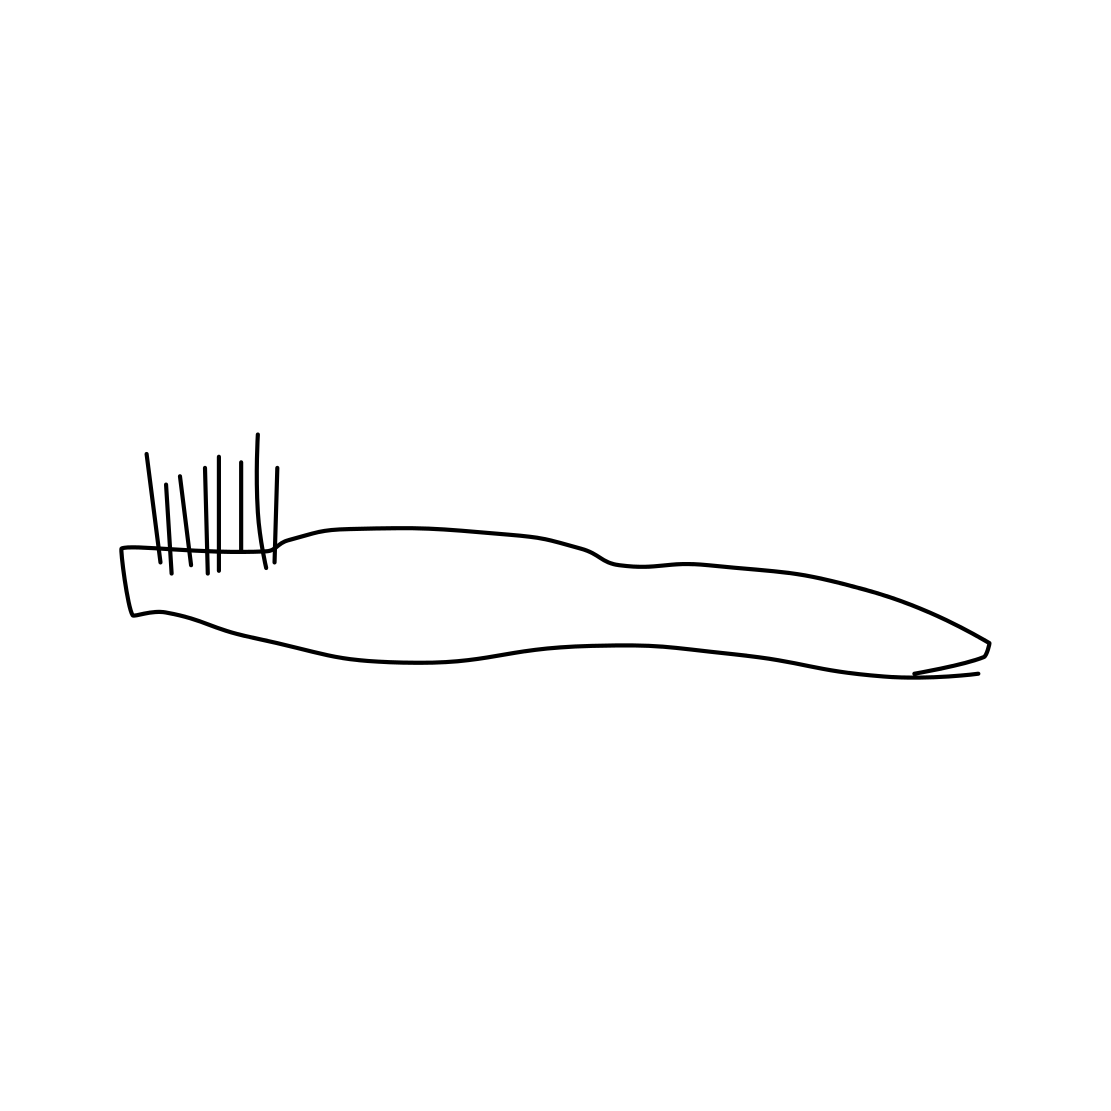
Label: toothbrush